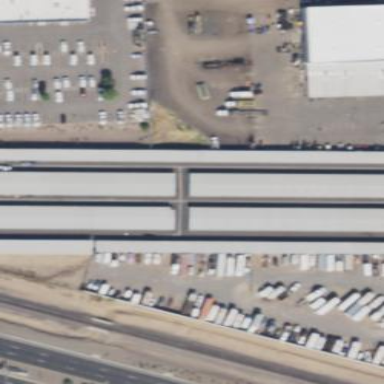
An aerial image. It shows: Storage rental shop.